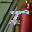
Label: 5